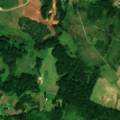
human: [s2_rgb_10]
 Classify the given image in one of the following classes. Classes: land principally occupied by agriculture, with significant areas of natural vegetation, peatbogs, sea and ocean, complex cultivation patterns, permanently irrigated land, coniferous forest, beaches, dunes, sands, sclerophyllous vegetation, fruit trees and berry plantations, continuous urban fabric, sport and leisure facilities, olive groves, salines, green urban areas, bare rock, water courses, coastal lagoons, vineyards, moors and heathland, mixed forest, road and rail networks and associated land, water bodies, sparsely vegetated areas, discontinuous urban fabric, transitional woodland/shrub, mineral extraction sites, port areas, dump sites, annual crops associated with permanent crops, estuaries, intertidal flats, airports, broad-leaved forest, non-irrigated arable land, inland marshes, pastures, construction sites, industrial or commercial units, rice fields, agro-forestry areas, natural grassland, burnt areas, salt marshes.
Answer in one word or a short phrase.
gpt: pastures, complex cultivation patterns, land principally occupied by agriculture, with significant areas of natural vegetation, mixed forest, transitional woodland/shrub